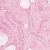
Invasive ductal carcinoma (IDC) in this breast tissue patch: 0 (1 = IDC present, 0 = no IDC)